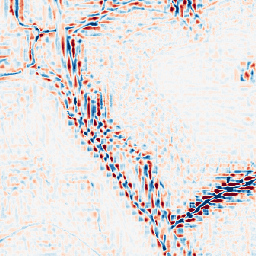
Category: wavelet
Decomposition family: wavelet_reverse_biorthogonal
Decomposition parameters: wavelet: rbio3.5
level: 3
Upsampling method: bicubic
Upsampling parameters: scale: 2
Upsampling scale: 2